Interaction volume radius: 5 \u00c5
Interaction volume height: 25 \u00c5
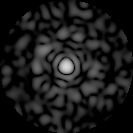
Disorder parameter: 0.8187